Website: lowes
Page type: billing-address
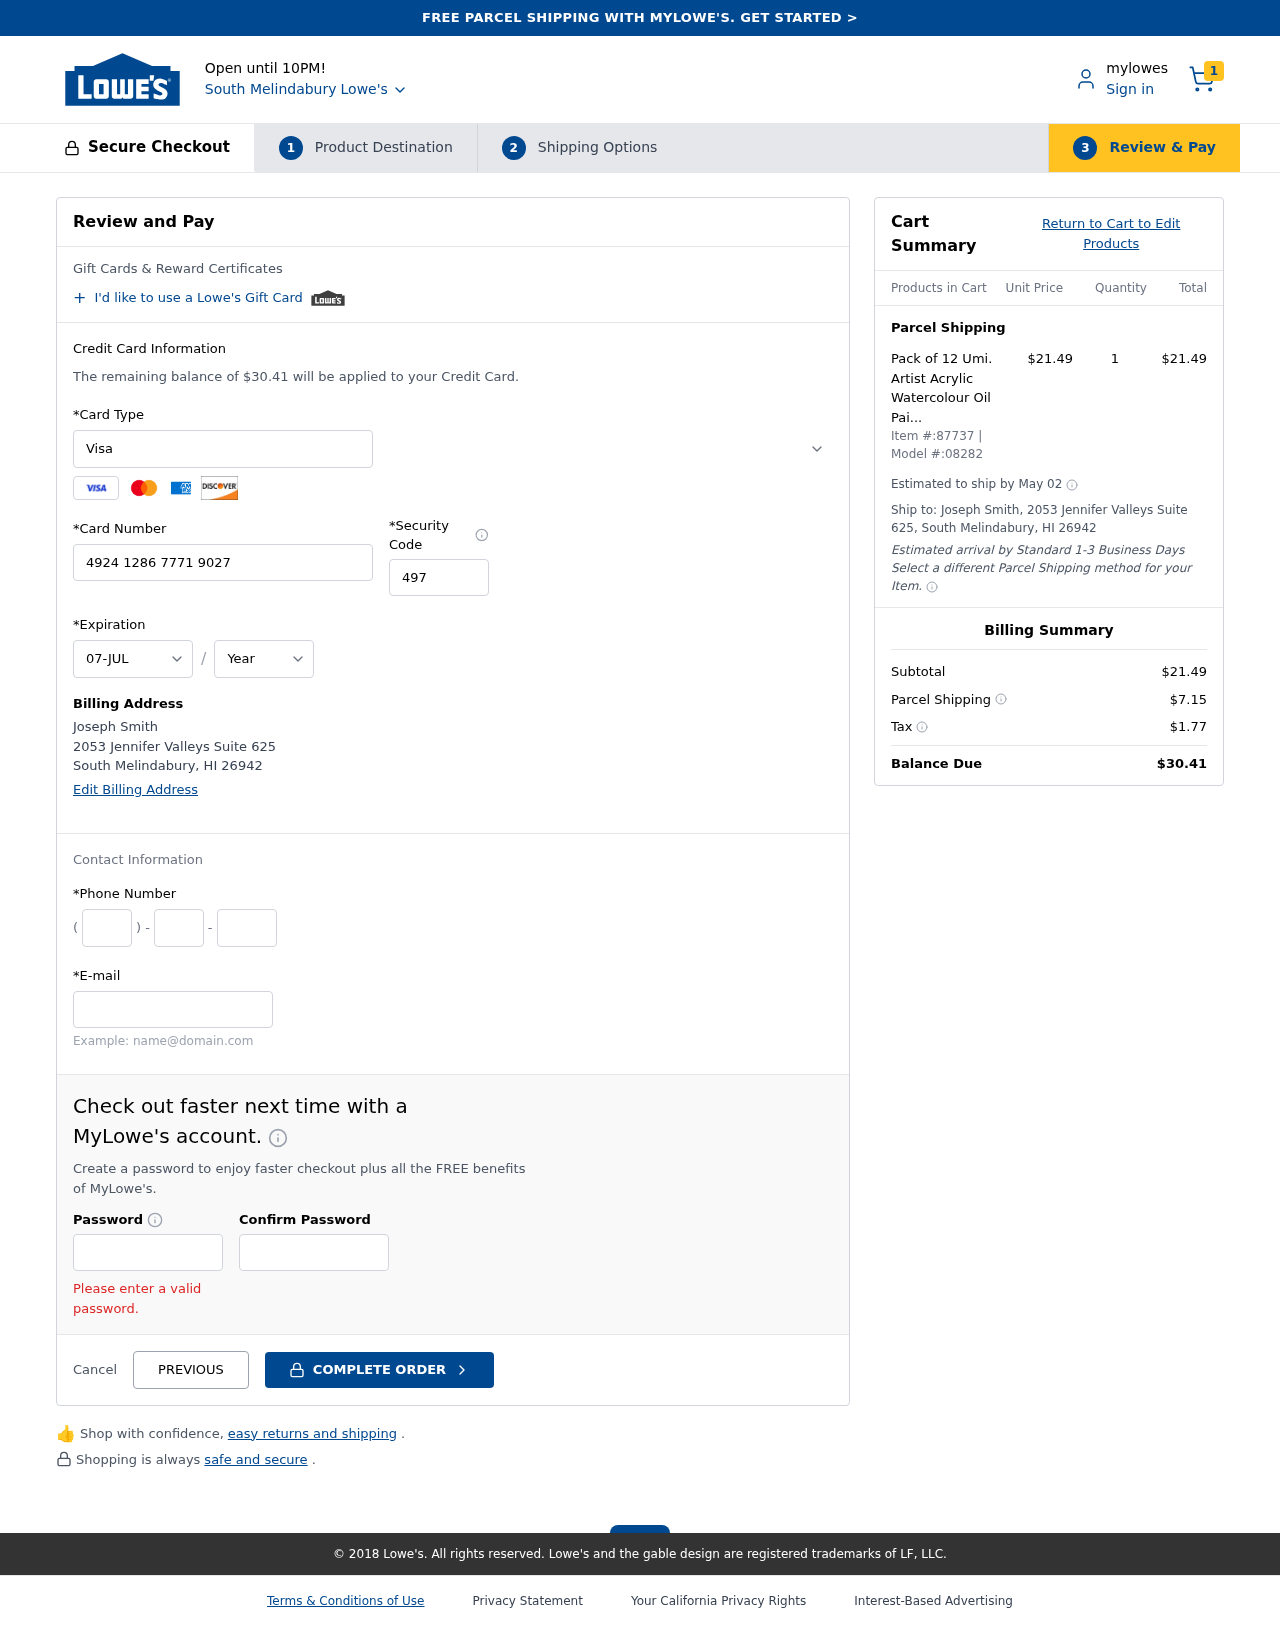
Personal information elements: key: PII_CARD_CVV
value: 497
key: PII_CARD_EXPIRY_MONTH
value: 07
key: PII_CARD_EXPIRY_YEAR
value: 29
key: PII_CARD_NUMBER
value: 4924 1286 7771 9027
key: PII_CARD_TYPE
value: Visa
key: PII_CITY
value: South Melindabury
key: PII_CITY_STATE_ZIP
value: South Melindabury, HI 26942
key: PII_EMAIL
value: jsmith@gmail.com
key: PII_FULLNAME
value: Joseph Smith
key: PII_PHONE_AREA
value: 587
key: PII_PHONE_PREFIX
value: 318
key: PII_PHONE_SUFFIX
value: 4501
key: PII_STREET
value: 2053 Jennifer Valleys Suite 625
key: PII_FULLNAME2
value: Joseph Smith
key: PII_STREET2
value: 2053 Jennifer Valleys Suite 625
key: PII_CITY_STATE_ZIP2
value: South Melindabury, HI 26942
Product elements: key: PRODUCT1_NAME
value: Pack of 12 Umi. Artist Acrylic Watercolour Oil Painting Brush Set with Palette
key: PRODUCT1_PRICE
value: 21.49
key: PRODUCT1_QUANTITY
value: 1
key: PRODUCT_ITEM_NUMBER
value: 87737
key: PRODUCT_MODEL_NUMBER
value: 08282
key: PRODUCT1_LINE_TOTAL
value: $21.49
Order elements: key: ORDER_NUM_ITEMS
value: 1
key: ORDER_TOTAL
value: $30.41
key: ORDER_SHIPPING_DATE
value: May 02
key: ORDER_SUBTOTAL
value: $21.49
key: ORDER_SHIPPING_COST
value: $7.15
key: ORDER_TAX
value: $1.77